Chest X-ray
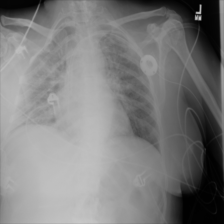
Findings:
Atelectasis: negative
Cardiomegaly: negative
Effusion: negative
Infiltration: negative
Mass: negative
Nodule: negative
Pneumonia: negative
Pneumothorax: negative
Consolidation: negative
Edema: negative
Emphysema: negative
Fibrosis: negative
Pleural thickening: negative
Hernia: negative